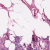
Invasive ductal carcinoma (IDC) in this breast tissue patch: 1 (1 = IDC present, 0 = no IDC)